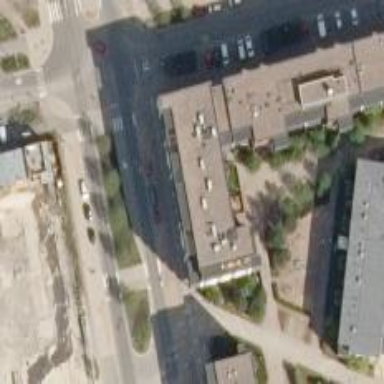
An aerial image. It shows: Footway tunnel passing through building.